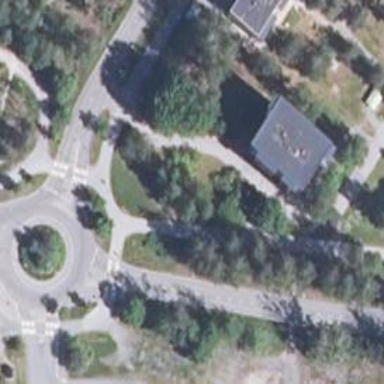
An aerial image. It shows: Cycleway.